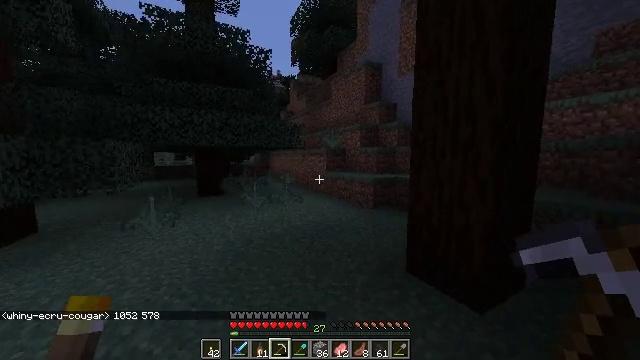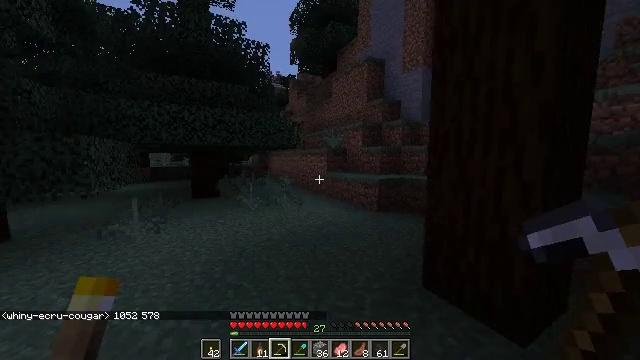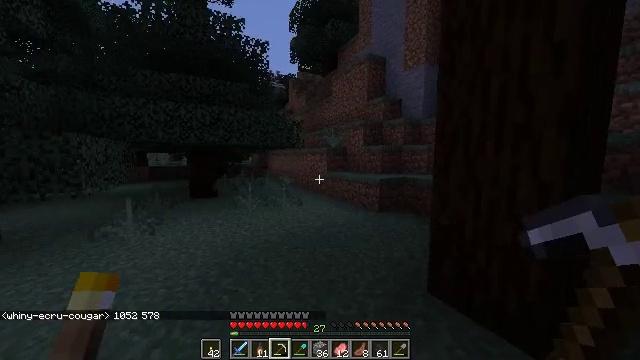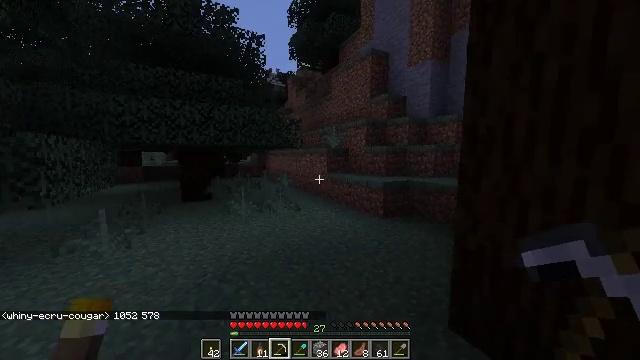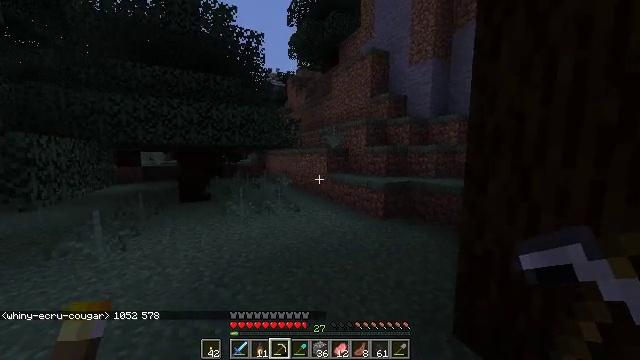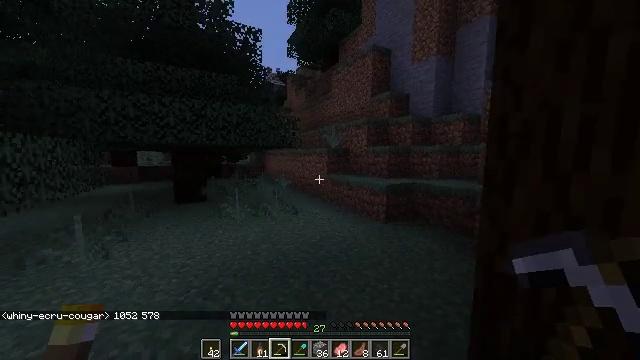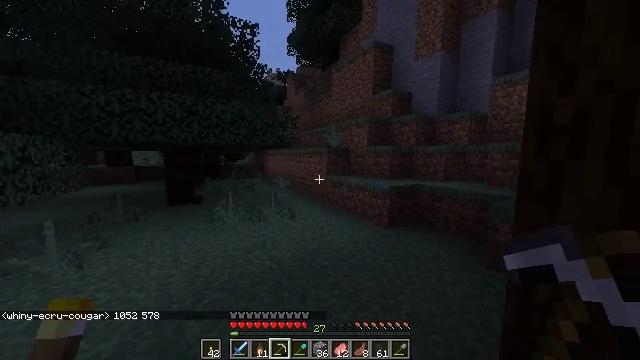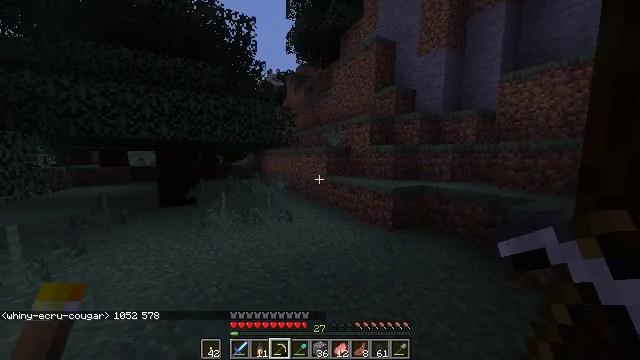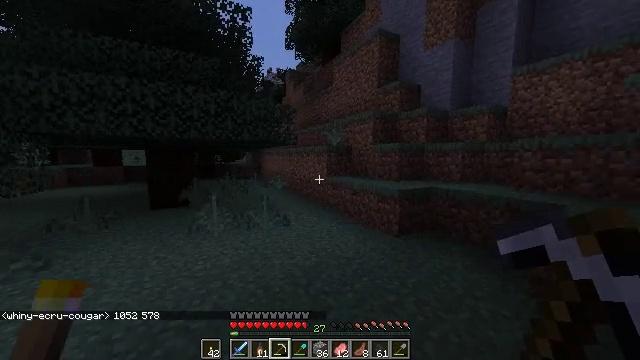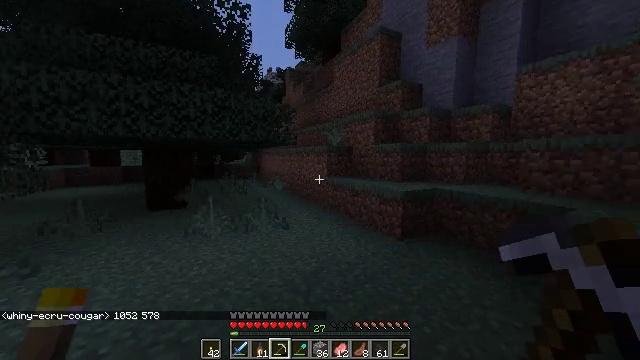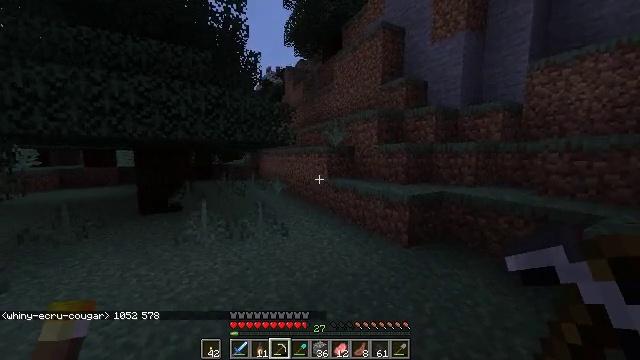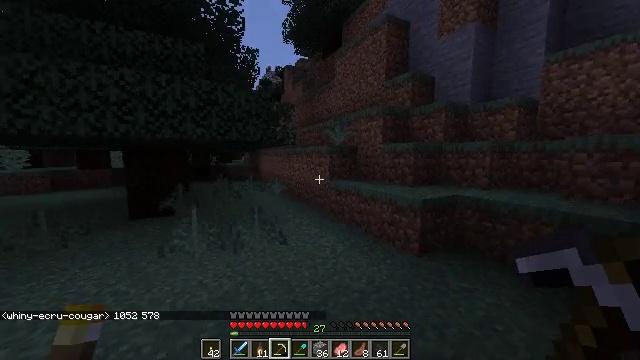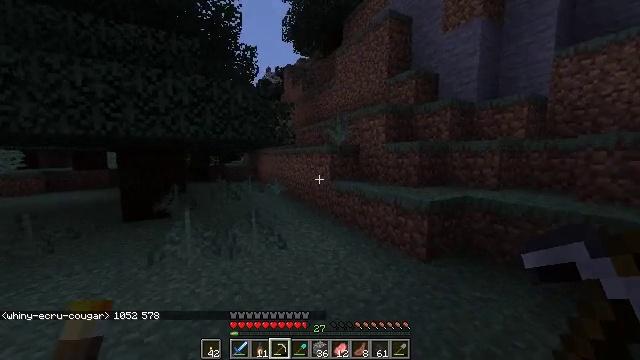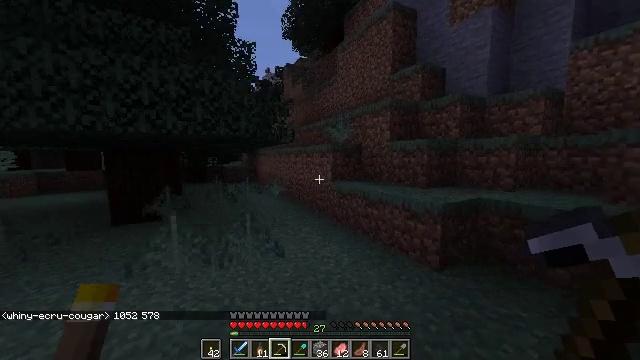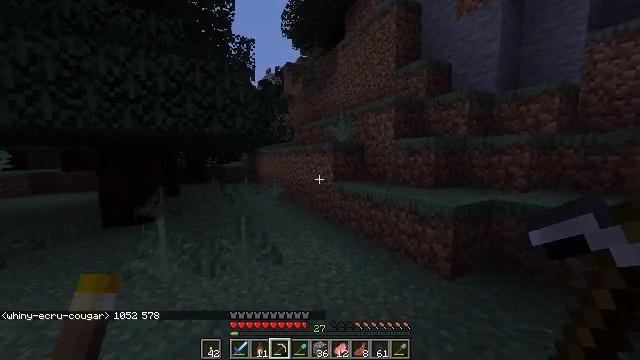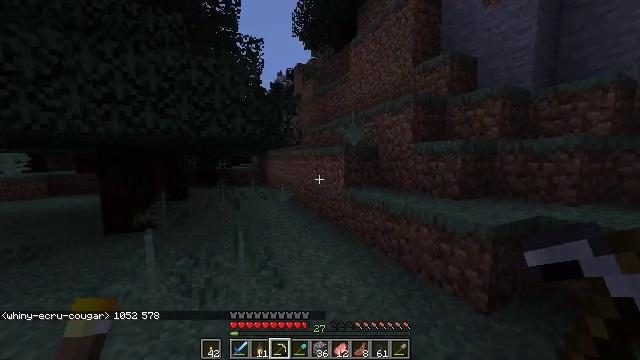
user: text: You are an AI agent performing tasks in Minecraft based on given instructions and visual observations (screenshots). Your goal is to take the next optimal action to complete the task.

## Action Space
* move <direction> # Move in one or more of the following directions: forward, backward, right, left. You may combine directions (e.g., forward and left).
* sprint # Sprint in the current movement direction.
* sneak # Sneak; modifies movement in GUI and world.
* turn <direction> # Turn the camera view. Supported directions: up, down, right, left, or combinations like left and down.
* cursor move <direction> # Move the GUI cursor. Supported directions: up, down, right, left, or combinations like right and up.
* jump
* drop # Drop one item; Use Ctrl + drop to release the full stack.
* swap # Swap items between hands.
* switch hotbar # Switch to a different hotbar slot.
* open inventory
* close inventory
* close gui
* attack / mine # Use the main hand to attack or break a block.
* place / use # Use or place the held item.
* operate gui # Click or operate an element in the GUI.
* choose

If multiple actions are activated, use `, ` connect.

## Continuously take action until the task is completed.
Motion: motion action
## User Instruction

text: Mine spruce leaves from the tree.
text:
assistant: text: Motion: move forward, sprint
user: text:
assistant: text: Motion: move forward, sprint
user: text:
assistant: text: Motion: move forward, sprint
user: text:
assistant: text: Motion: move forward, sprint
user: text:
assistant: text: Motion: move forward, sprint
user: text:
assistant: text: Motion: move forward, sprint
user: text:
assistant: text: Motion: move forward, sprint
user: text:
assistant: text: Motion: move forward, sprint
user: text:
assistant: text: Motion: move forward, sprint
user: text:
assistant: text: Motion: move forward, sprint
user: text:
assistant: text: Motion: move forward, sprint
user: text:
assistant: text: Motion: move forward, sprint
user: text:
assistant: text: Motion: move forward, sprint
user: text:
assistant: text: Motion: move forward, sprint
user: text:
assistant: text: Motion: move forward, sprint, turn left
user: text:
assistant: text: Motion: move forward, sprint, turn left
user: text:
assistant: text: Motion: move forward, sprint
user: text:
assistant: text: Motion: move forward, sprint
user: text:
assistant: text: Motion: move forward, sprint
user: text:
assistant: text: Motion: move forward, sprint
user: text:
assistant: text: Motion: move forward, sprint
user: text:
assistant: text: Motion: move forward, sprint
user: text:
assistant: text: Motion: move forward, sprint, turn left
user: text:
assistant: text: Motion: move forward, sprint, turn left
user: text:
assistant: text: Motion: move forward, sprint
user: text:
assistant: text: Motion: move forward, sprint, turn left
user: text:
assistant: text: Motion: move forward, sprint, turn left
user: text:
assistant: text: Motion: move forward, sprint, turn left
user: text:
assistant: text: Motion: move forward, sprint, turn left
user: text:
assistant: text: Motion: move forward, sprint